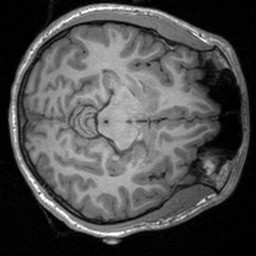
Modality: T1w
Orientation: axial
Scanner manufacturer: siemens
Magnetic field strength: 3 T
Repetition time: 1.9 s
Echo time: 0.00226 s